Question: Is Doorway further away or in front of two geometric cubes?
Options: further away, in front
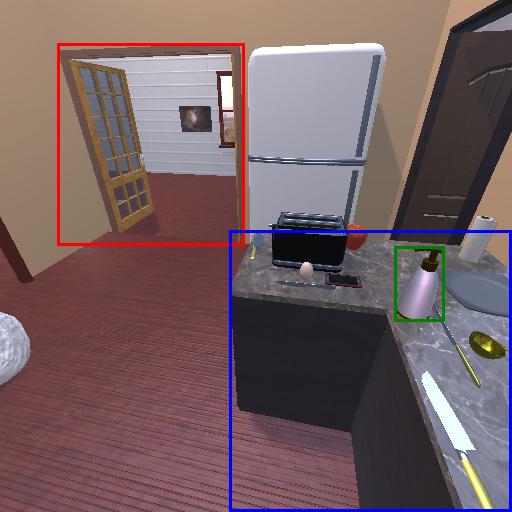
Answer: further away